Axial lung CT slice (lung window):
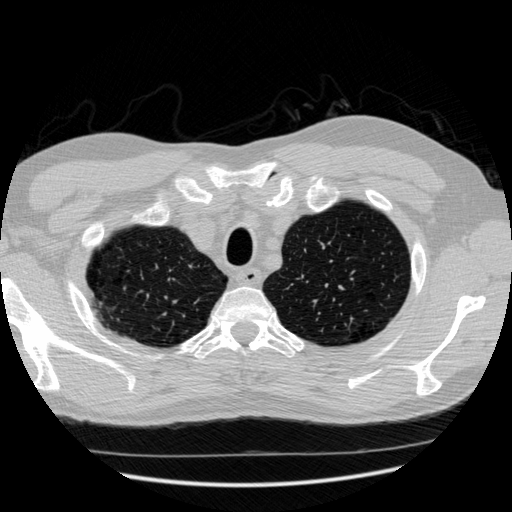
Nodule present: no